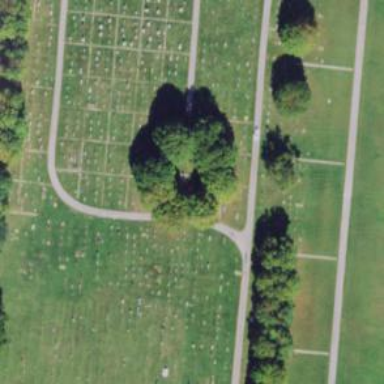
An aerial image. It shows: Cemetery.